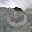
Label: 0